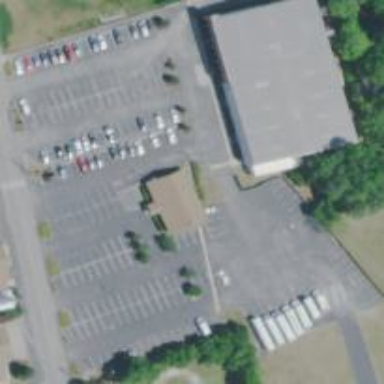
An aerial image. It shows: Parking area.